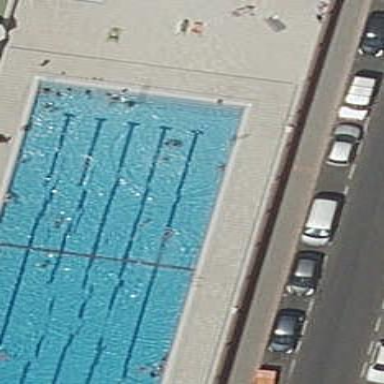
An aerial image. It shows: Swimming pool located in leisure land.